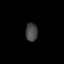
Tissue: prostate
Cell type: Epithelial cells
Senescence score: 0.3546
Nuclear area (px): 219
Mean DAPI intensity: 69.046